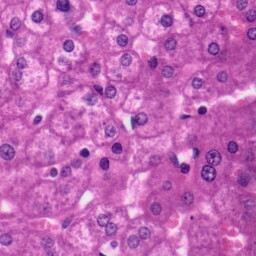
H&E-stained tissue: Liver